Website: lowes
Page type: customer-info-address
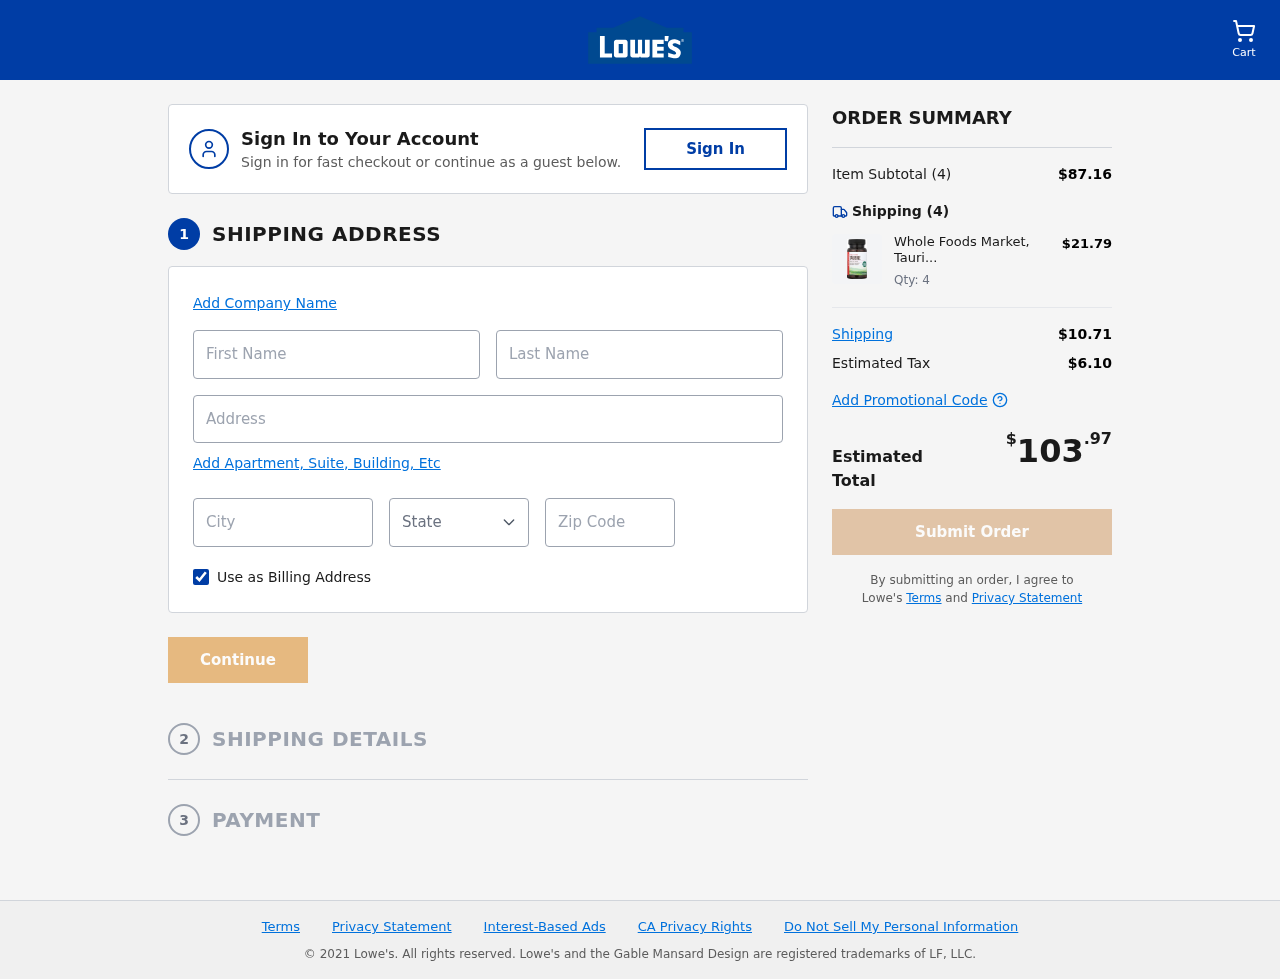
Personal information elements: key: PII_CITY
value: Hodgesshire
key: PII_FIRSTNAME
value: Lindsay
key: PII_LASTNAME
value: George
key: PII_POSTCODE
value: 18105
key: PII_STATE_ABBR
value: WA
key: PII_STREET
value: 414 Ellis Brooks
Product elements: key: PRODUCT1_NAME
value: Whole Foods Market, Taurine 500mg, 60 ct
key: PRODUCT1_PRICE
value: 21.79
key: PRODUCT1_QUANTITY
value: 4
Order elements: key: ORDER_NUM_ITEMS
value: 4
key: ORDER_SUBTOTAL
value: $87.16
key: ORDER_NUM_ITEMS2
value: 4
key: ORDER_SHIPPING_COST
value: $10.71
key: ORDER_TAX
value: $6.10
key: ORDER_TOTAL
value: $103.97